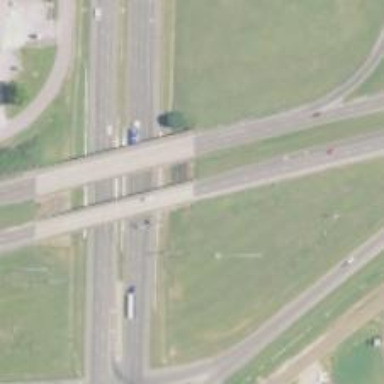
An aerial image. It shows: Trunk road bridge.